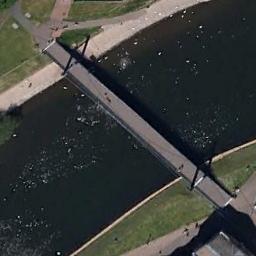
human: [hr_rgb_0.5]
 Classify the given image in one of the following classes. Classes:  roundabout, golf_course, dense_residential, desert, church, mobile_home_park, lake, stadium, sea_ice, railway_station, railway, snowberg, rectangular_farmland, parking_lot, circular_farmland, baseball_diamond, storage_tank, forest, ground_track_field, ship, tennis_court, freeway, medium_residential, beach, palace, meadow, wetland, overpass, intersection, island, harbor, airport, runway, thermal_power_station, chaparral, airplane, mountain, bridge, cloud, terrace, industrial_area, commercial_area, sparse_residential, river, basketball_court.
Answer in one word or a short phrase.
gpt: bridge